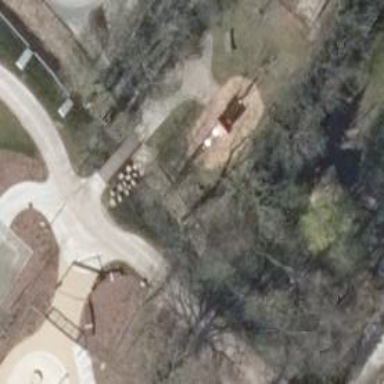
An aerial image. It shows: Playground with slide.